Field crop: maize
Growth stage: 2
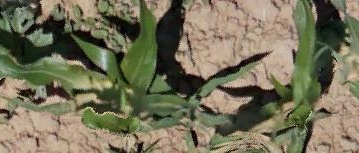
Species: maize